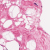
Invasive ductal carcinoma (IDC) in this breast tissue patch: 0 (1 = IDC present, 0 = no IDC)